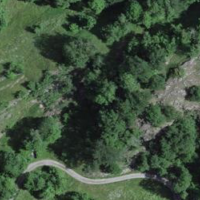
EUNIS habitat code: 48
Species observed at this site:
Geum rivale